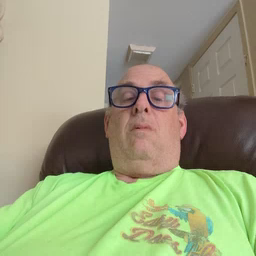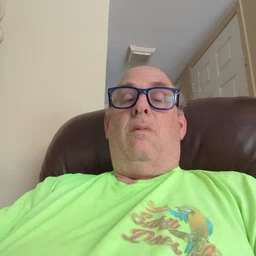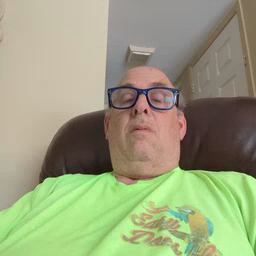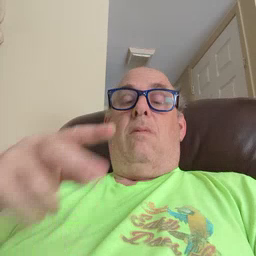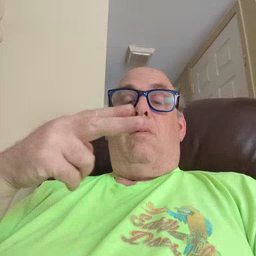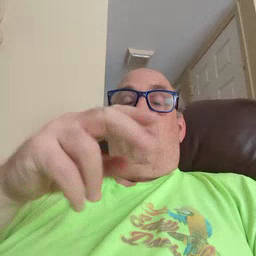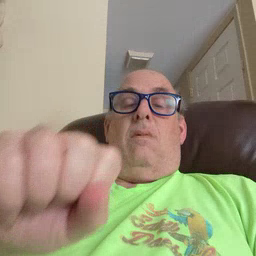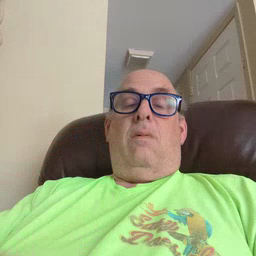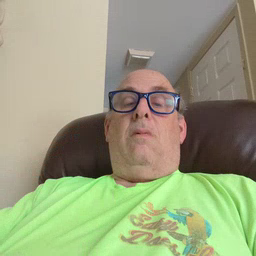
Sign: scissors